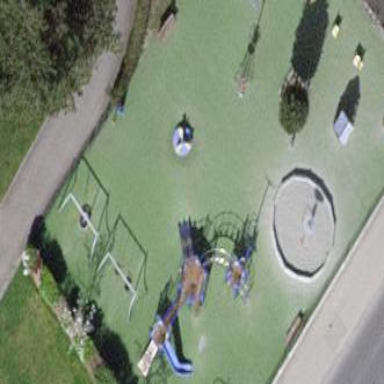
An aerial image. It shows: Playground area for leisure land.